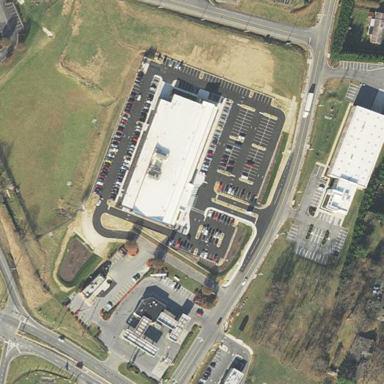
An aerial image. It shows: Clinic building providing healthcare services.